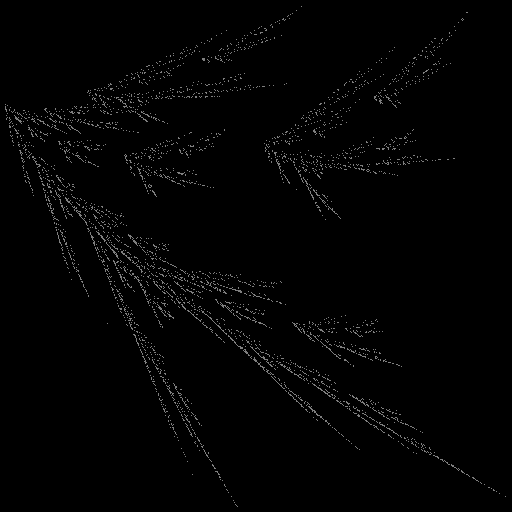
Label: filmyfern